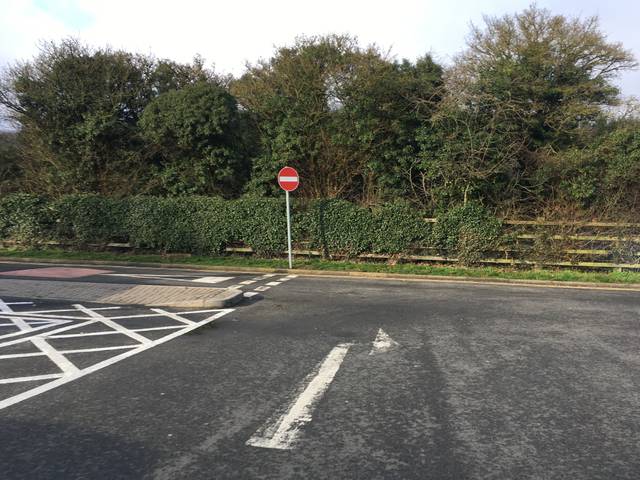
Region: United Kingdom
Coordinates: 51.657, -2.427